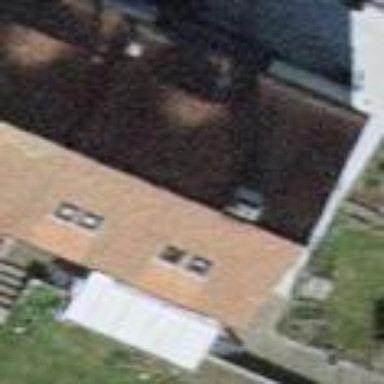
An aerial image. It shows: Building with tile roof.